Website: slack
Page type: payment
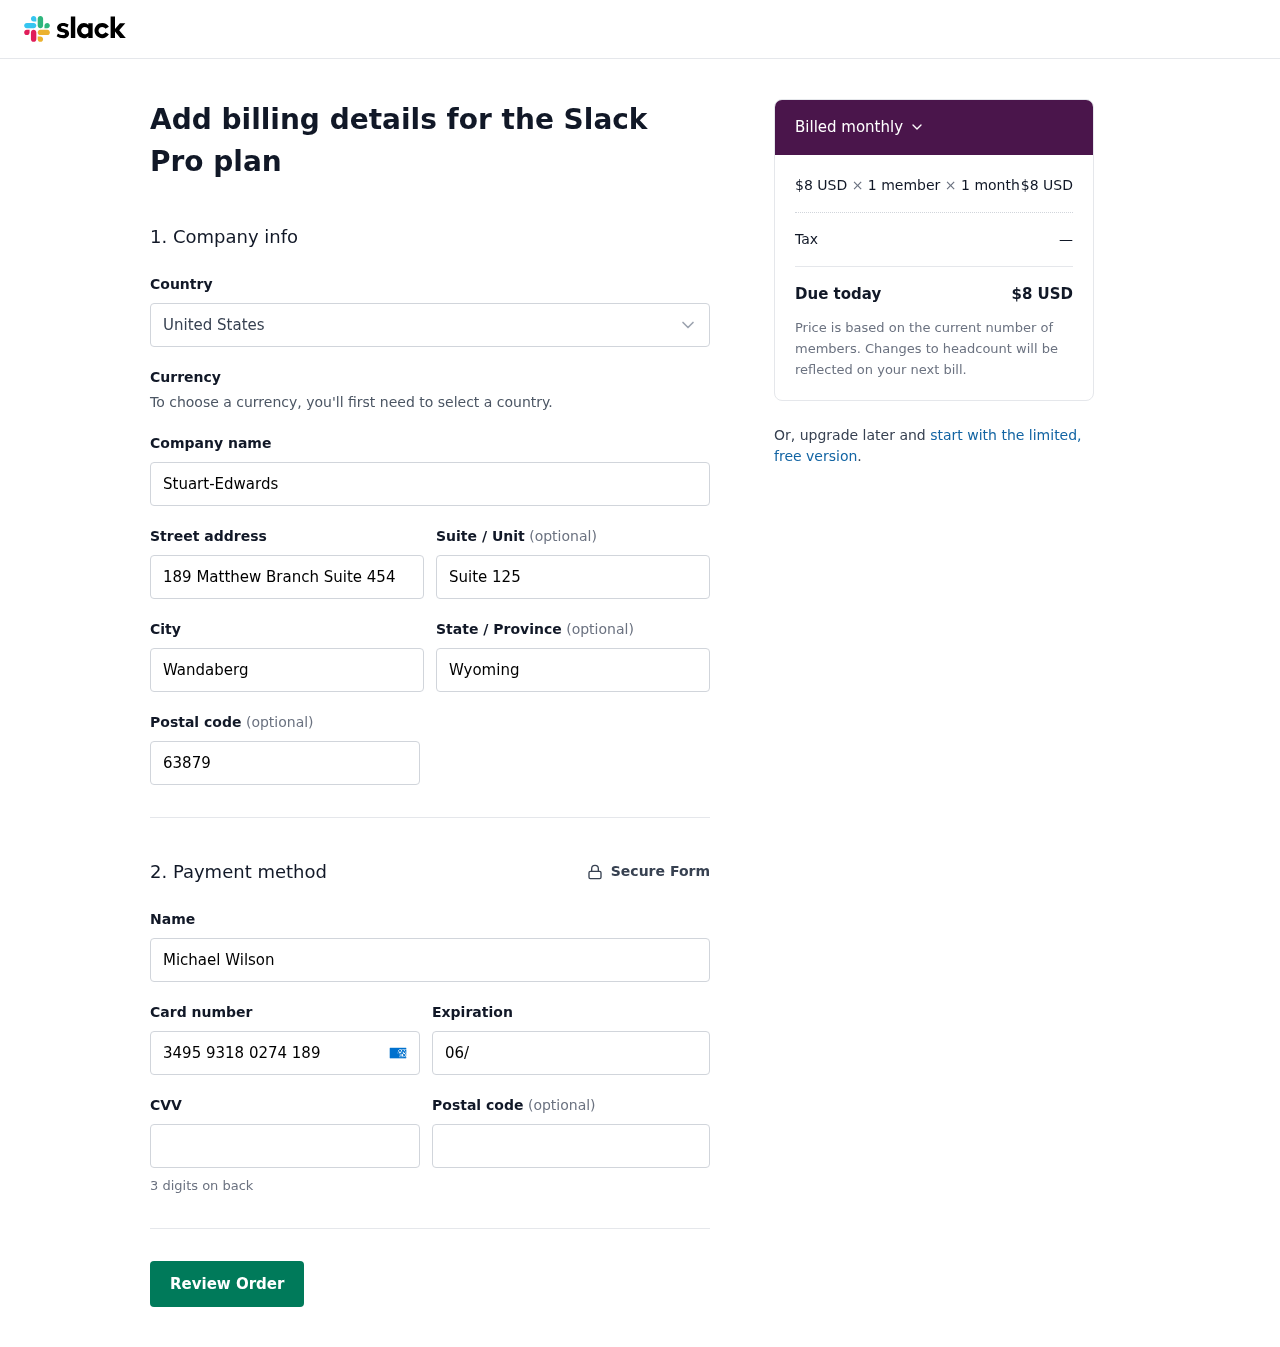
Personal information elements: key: PII_COUNTRY
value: United States
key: PII_COMPANY
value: Stuart-Edwards
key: PII_STREET
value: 189 Matthew Branch Suite 454
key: PII_STREET2
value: Suite 125
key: PII_CITY
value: Wandaberg
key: PII_STATE
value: Wyoming
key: PII_POSTCODE
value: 63879
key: PII_FULLNAME
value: Michael Wilson
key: PII_CARD_NUMBER
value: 3495 9318 0274 189
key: PII_CARD_EXPIRY
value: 06/29
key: PII_CARD_CVV
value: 2853
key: PII_POSTCODE2
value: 74481
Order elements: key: ORDER_PRICE_PER_MEMBER
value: $8 USD
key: ORDER_NUM_MEMBERS
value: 1 member
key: ORDER_NUM_MONTHS
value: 1 month
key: ORDER_SUBTOTAL
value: $8 USD
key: ORDER_TAX
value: —
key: ORDER_TOTAL
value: $8 USD